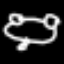
Label: frog